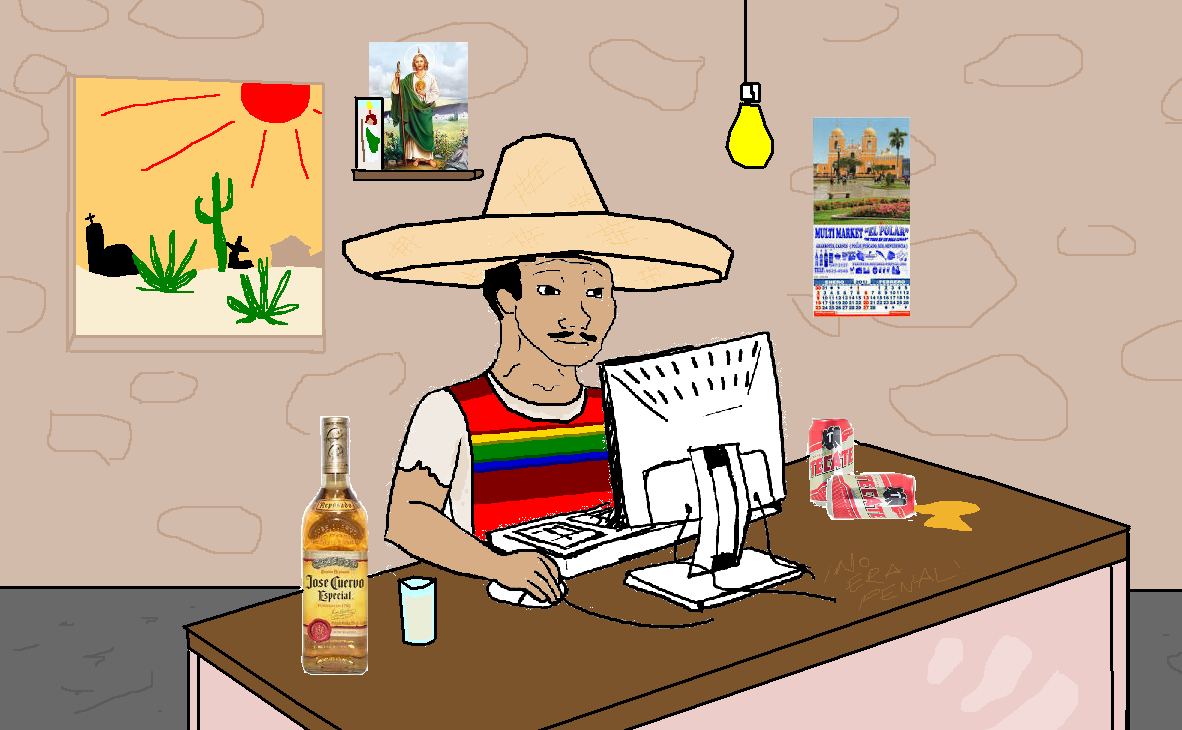
Label: 5_Wojak_with_Background